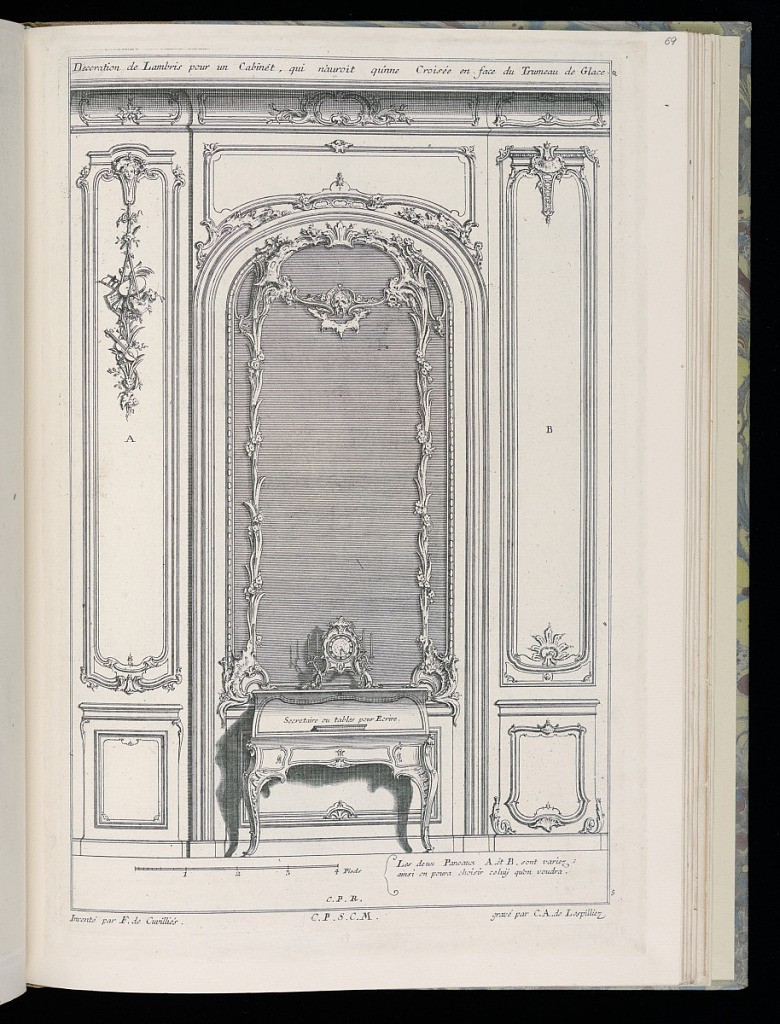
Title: Wall with Mirror and Secretary Desk
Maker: François de Cuvilliés the Elder, Belgian, 1695 - 1768
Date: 18th century
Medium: Engraving on paper
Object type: Bound print
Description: Design for interior wall. At the center, a large arched mirror framed and decorated with ornament in the form of floral festoons, a mask hanging from the garland at upper center. Below the mirror, a secretary (writing desk) shown closed, a clock with candleabra placed upon it. Flanking the mirror, two decorative panels in different styles to offer the patron design choices; a suspended decoration of flowers and musical instruments decorates the panel at left. Scale at lower left.